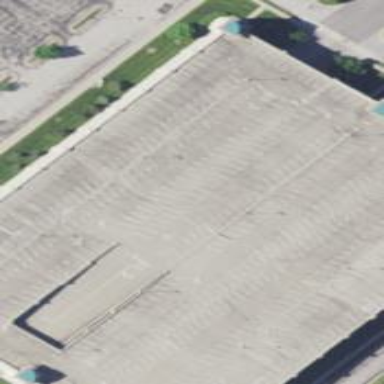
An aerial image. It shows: Multi-storey parking building.